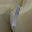
Label: 1